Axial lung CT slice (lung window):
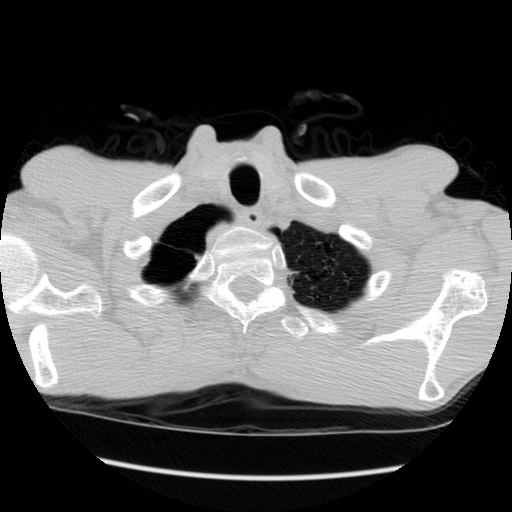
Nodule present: no